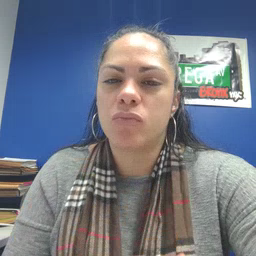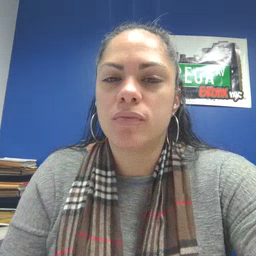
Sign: weus